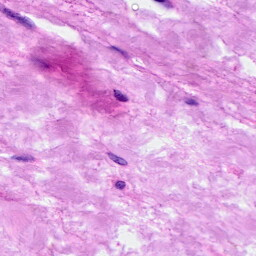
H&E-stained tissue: Breast